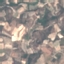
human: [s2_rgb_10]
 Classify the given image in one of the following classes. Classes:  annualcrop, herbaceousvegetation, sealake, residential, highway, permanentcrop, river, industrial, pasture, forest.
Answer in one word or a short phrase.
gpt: PermanentCrop